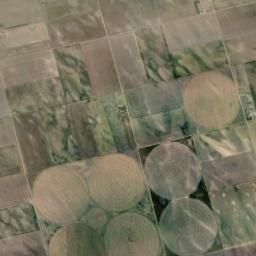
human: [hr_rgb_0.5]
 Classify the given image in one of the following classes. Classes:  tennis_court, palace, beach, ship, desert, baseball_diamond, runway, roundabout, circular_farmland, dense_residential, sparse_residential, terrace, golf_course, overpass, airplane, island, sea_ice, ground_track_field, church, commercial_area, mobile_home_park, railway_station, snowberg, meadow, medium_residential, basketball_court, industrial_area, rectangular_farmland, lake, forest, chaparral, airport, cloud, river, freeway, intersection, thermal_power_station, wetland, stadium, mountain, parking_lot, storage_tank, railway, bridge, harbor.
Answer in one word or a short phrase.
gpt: circular_farmland